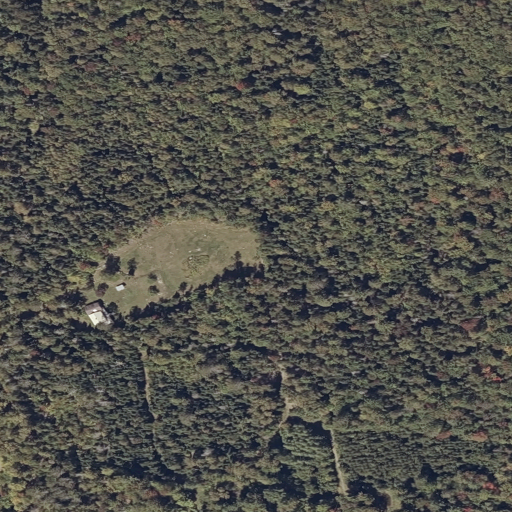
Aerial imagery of ridge(s) in Maine named Freeman Ridge containing evergreen forest, mixed forest, open development, and deciduous forest